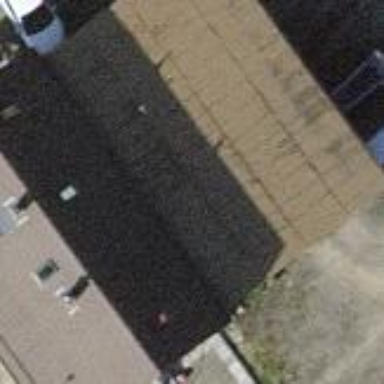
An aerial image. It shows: Warehouse building.